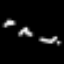
Label: squiggle